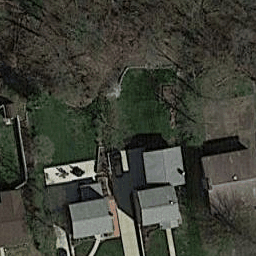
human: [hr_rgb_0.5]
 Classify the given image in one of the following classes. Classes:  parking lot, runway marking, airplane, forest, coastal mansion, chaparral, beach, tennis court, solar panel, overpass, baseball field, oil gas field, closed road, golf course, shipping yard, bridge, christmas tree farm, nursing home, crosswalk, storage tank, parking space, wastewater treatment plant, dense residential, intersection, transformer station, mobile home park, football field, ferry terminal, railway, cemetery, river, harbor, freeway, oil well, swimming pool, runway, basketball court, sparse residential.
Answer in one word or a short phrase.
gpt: sparse residential